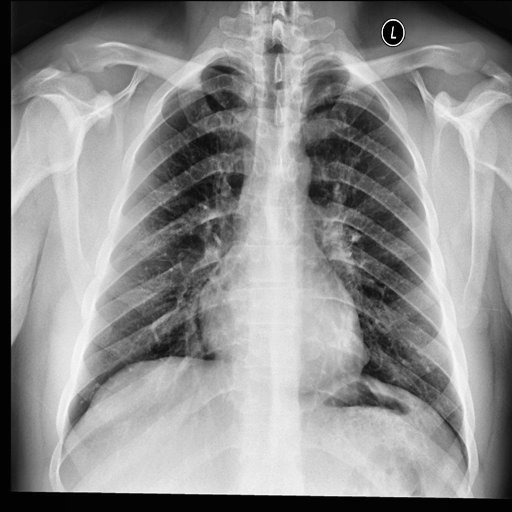
Finding: NORMAL